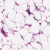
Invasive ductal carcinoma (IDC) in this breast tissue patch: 0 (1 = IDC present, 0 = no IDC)